Question: I work on a website that has different language interfaces, so far I use english and german.
when the german text is loaded, it shows weird characters like the following screenshot

though I use
'''
header('Content-type: text/html; charset=utf-8');
'''
and also in the html header
'''
<META http-equiv="content-type" content="text/html; charset=utf-8">
'''
what else can I do to solve it ?
Thanks
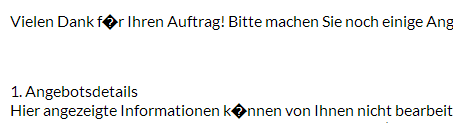
Answer: The content of the page needs to also be in UTF-8. Your content was probably made using MS Word, which uses Windows 1251 encoding. You need to re-save your document as UTF-8.
UTF-8 does not convert formats for you.